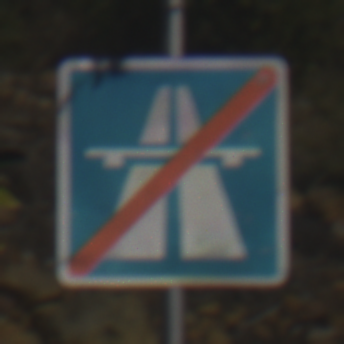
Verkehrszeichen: EndeAutbahn
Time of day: MorningAfternoon
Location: Outdoor (RoadRail)
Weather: PartlyCloudy
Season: NotSpecified
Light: Natural